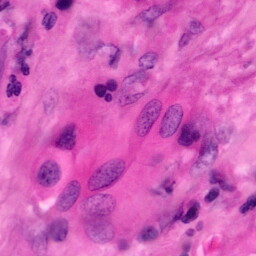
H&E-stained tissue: Pancreatic